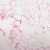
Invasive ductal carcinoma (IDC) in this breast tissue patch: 0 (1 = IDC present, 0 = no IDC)